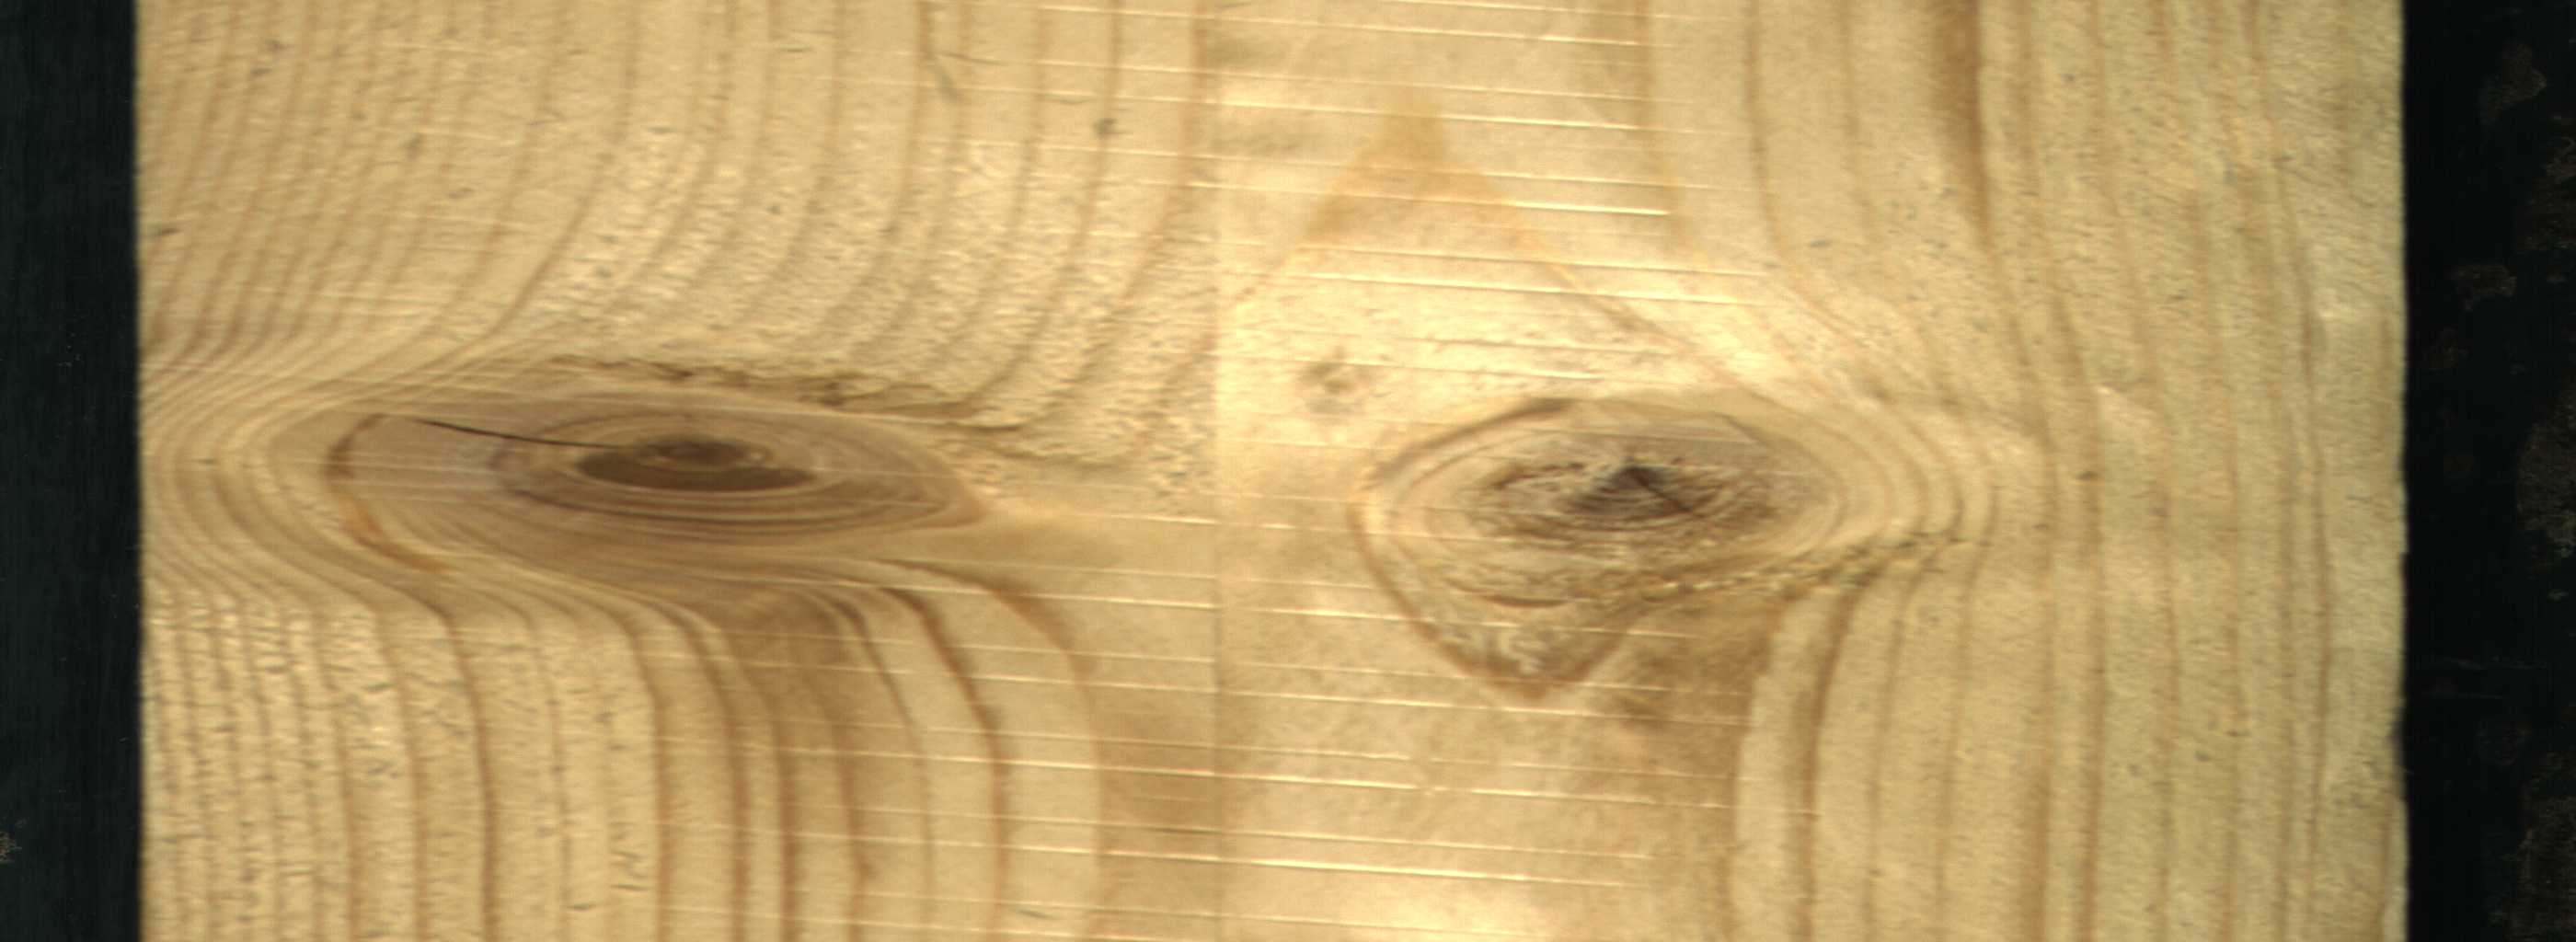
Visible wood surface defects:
Live_Knot
Live_Knot